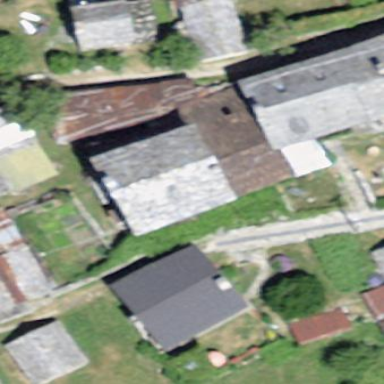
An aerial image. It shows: Building with grey gabled roof.